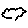
Label: cloud